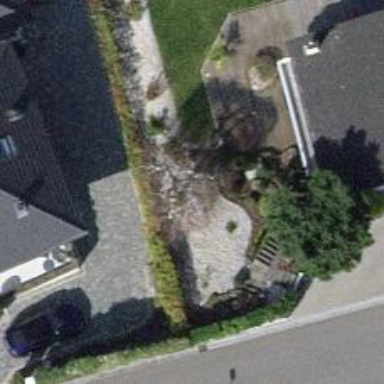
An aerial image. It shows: Garden tree with needle-leaved evergreen foliage.